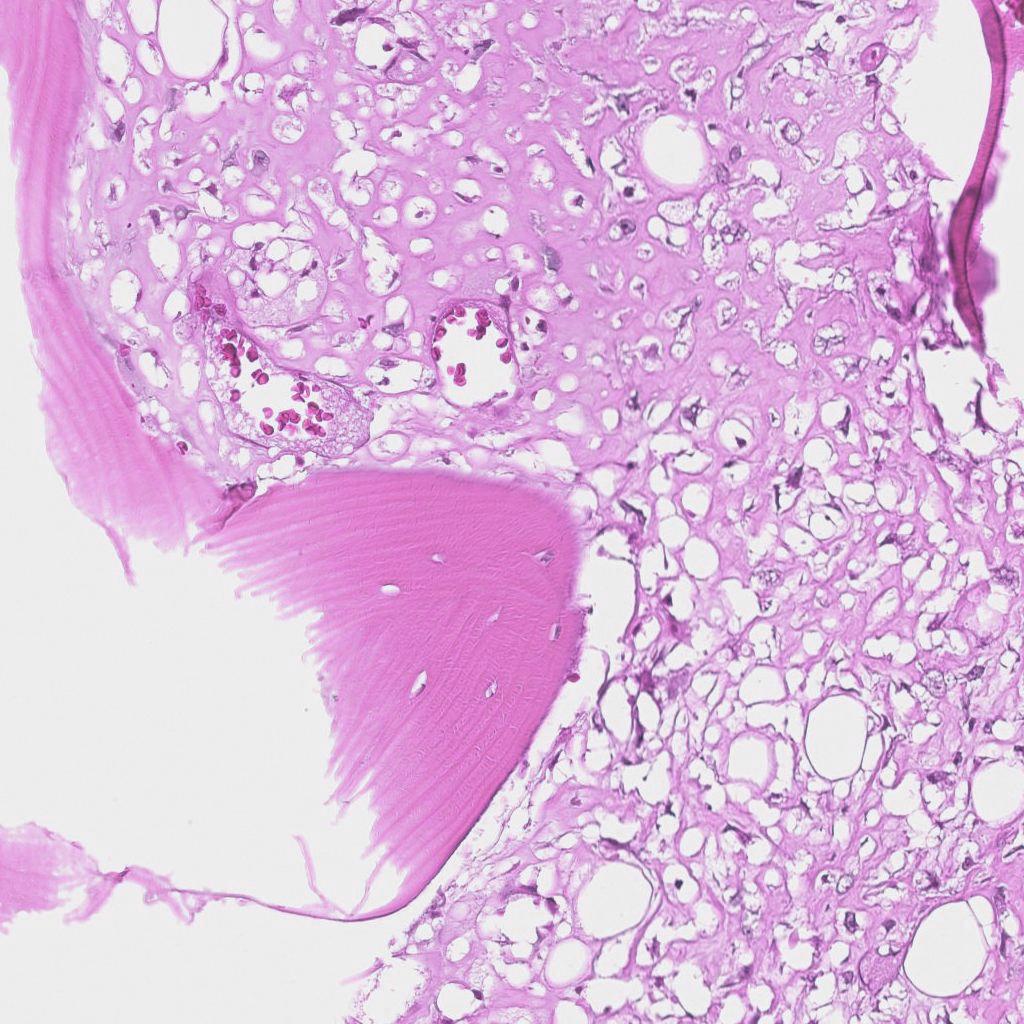
Label: Viable